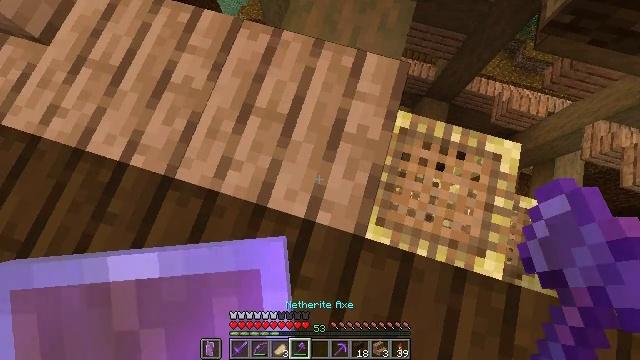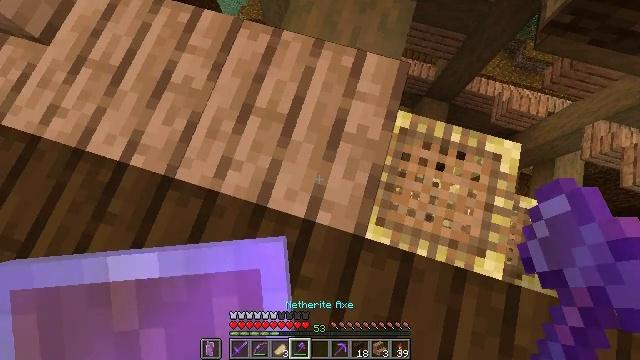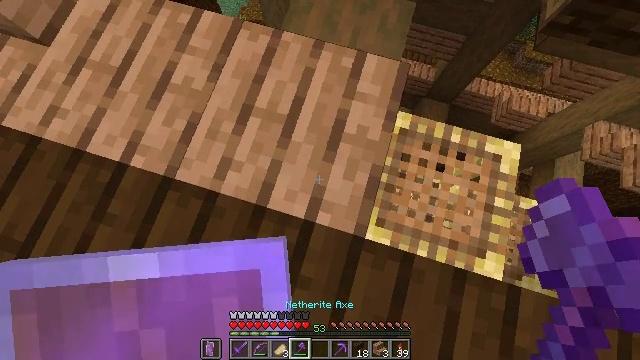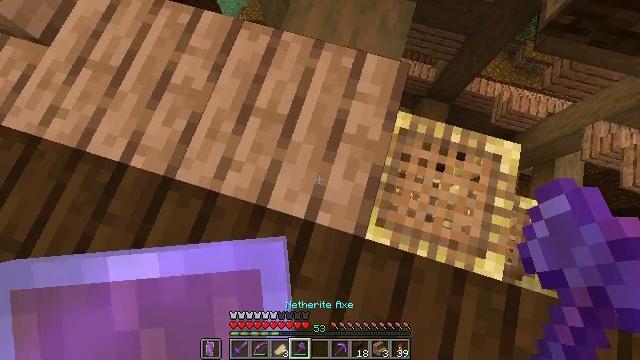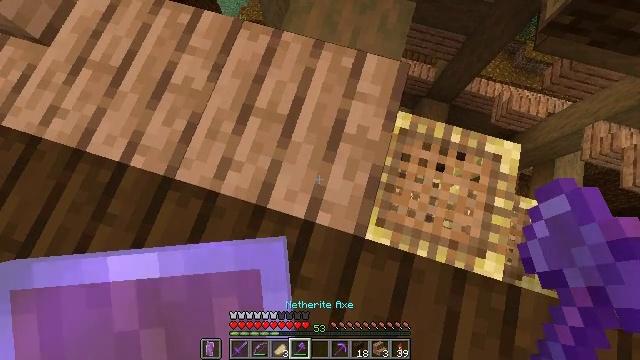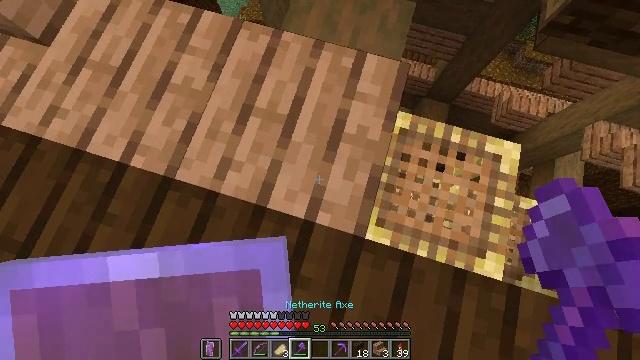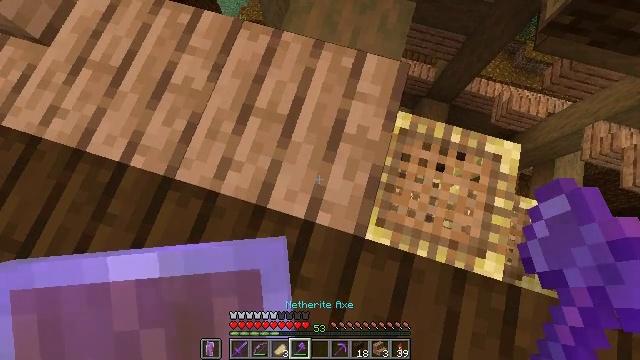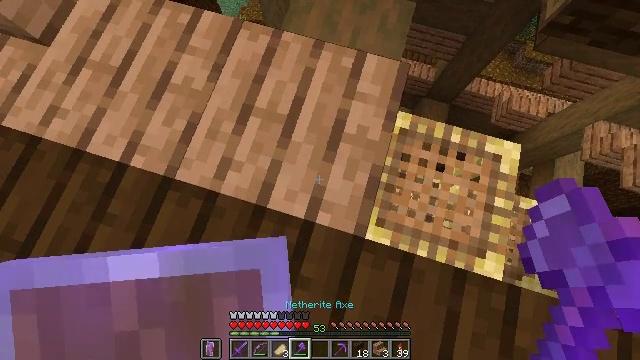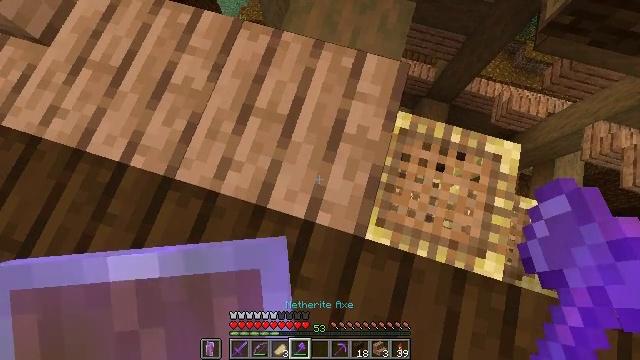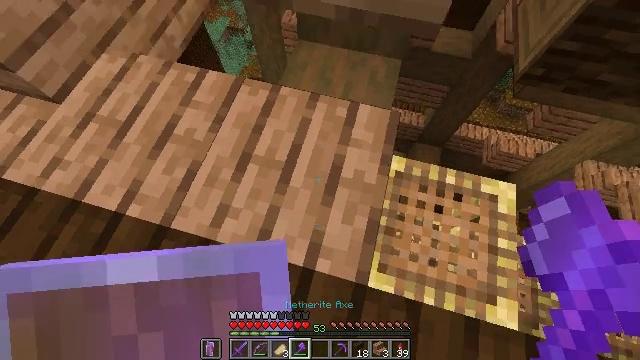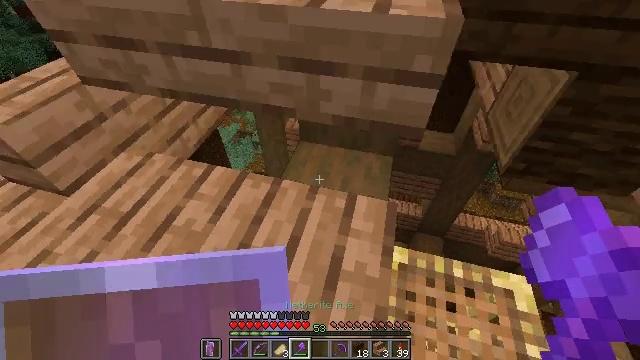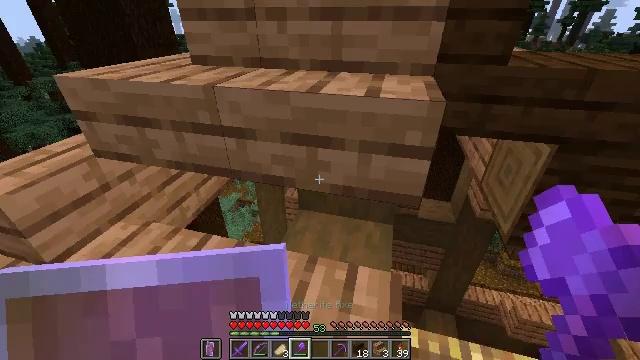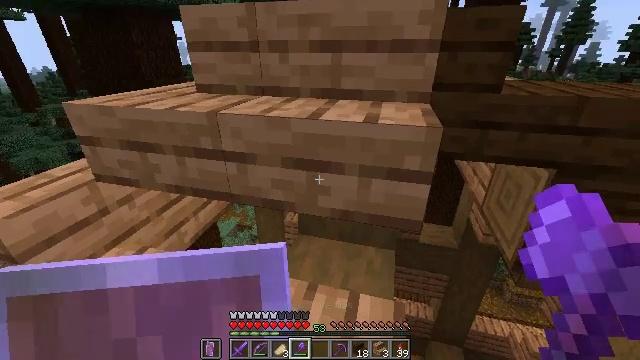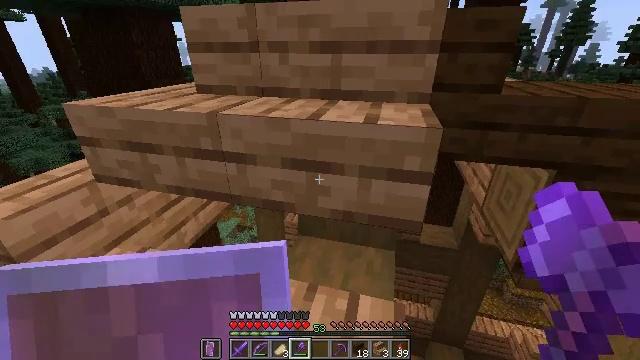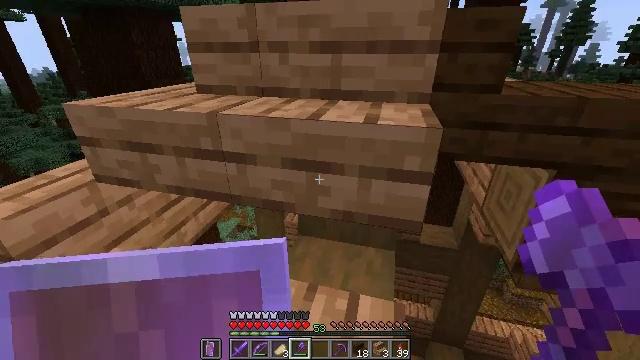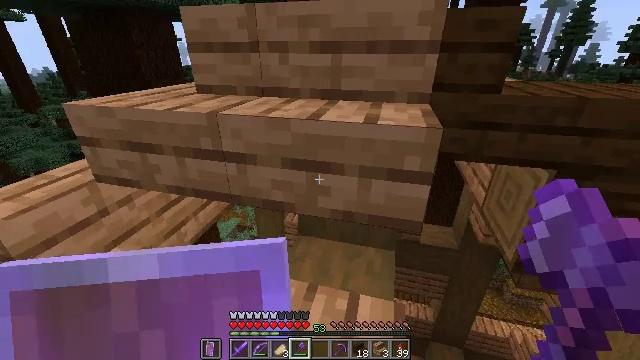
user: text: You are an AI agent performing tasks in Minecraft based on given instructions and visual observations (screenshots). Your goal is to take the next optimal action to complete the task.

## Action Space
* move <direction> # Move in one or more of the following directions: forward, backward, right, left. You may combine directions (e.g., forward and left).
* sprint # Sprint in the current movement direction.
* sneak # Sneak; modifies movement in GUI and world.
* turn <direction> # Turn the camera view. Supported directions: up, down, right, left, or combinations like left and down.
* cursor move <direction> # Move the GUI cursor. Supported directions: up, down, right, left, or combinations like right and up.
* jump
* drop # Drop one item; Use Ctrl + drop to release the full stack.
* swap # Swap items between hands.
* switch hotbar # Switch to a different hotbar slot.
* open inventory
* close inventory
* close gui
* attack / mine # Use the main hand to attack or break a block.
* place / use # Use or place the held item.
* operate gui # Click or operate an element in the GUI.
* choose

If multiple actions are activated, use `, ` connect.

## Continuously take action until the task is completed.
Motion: motion action
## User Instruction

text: Mine the jungle slab from a structure.
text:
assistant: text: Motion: sneak
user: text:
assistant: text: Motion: sneak
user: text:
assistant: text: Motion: sneak
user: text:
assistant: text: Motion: sneak
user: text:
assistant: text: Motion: sneak
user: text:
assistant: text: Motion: sneak
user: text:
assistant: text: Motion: sneak
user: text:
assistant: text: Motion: sneak
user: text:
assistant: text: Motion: sneak, turn right and up
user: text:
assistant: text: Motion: sneak, turn up
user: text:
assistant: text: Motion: sneak, turn up
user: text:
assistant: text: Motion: sneak, turn up
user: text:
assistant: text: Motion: sneak
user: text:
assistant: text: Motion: sneak
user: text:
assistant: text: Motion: sneak
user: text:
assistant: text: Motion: sneak
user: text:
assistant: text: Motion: sneak
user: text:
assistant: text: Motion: sneak
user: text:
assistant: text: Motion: sneak, turn down
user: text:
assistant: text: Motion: sneak, turn down
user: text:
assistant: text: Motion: sneak, turn down
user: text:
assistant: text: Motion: sneak, turn down
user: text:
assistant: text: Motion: sneak
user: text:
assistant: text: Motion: sneak
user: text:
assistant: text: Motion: sneak
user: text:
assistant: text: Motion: sneak, attack / mine
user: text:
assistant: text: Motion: sneak, attack / mine
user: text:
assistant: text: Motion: sneak, attack / mine
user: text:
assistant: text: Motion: sneak
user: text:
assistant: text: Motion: sneak